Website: macys
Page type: customer-info-address
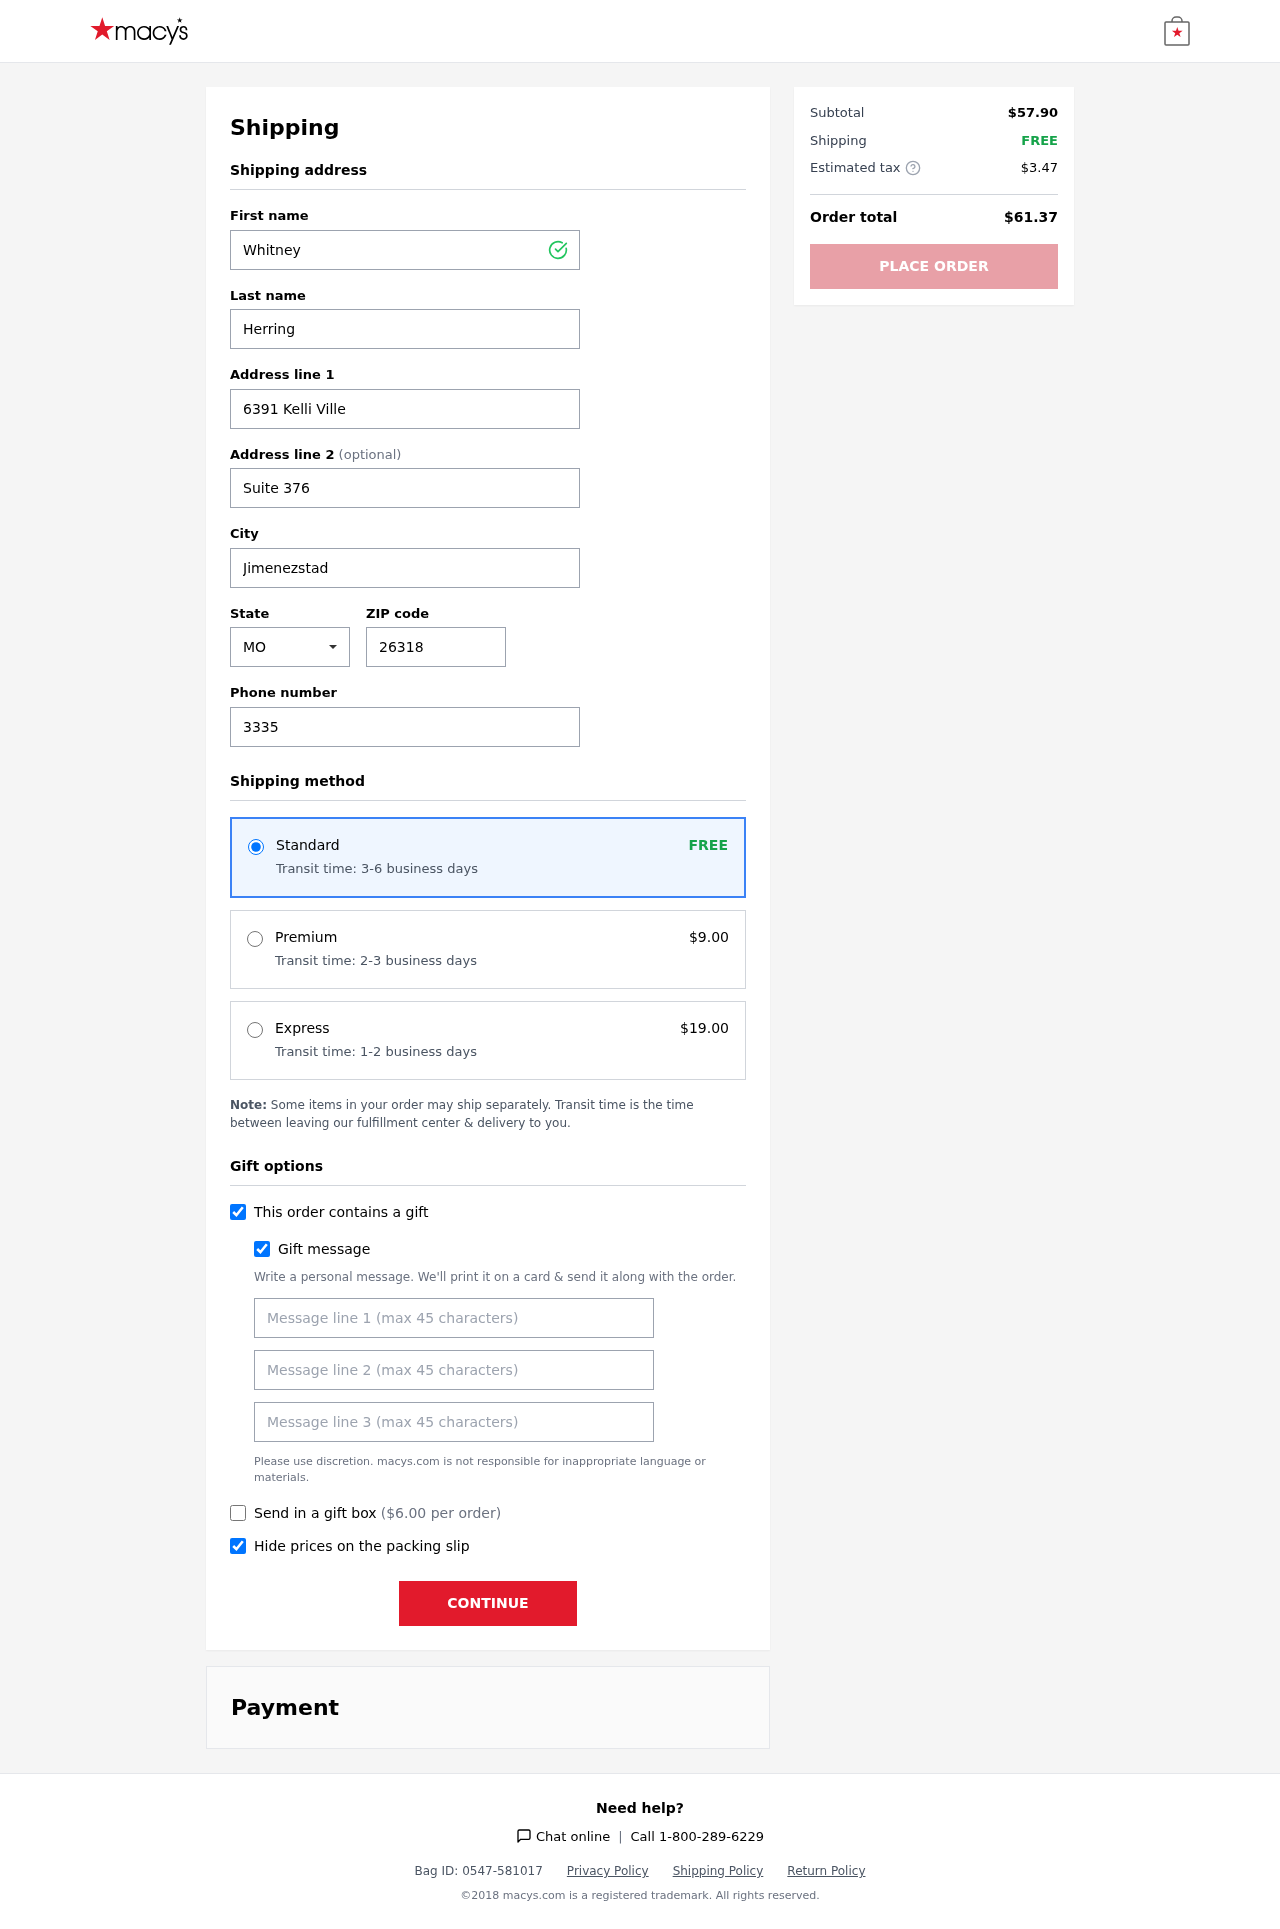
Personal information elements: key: PII_CITY
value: Jimenezstad
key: PII_FIRSTNAME
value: Whitney
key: PII_GIFT_MESSAGE
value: Hey Cathy! I thought this choker would be the perfect little touch for those outfits you love so much. Hope it brings a smile to your day! Enjoy wearing it!  Whitney
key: PII_LASTNAME
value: Herring
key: PII_PHONE
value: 3335377995
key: PII_POSTCODE
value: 26318
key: PII_STATE_ABBR
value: MO
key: PII_STREET
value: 6391 Kelli Ville
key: PII_STREET2
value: Suite 376
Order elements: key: ORDER_SHIPPING_STANDARD
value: FREE
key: ORDER_SHIPPING_STANDARD_TIME
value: Transit time: 3-6 business days
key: ORDER_SHIPPING_PREMIUM
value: $9.00
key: ORDER_SHIPPING_PREMIUM_TIME
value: Transit time: 2-3 business days
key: ORDER_SHIPPING_EXPRESS
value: $19.00
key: ORDER_SHIPPING_EXPRESS_TIME
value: Transit time: 1-2 business days
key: ORDER_GIFT_BOX_FEE
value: $6.00
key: ORDER_SUBTOTAL
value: $57.90
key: ORDER_SHIPPING_COST
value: FREE
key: ORDER_TAX
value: $3.47
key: ORDER_TOTAL
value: $61.37